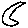
Label: moon